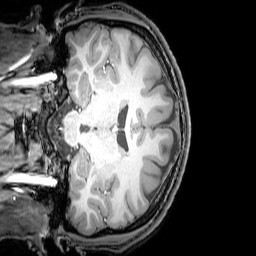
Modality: T1w
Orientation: coronal
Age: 22
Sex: male
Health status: healthy
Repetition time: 0.081 s
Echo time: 0.037 s